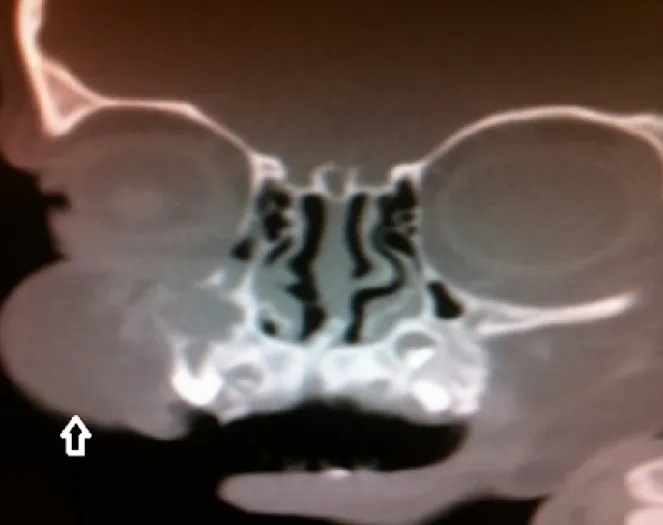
The computerized tomography of the paranasal region displayed a cystic mass, which was expanding to the right lateral bone towards the nasal passage and extending towards the infraorbital region in the superior segment and towards the dental root in the inferior segment and 10 x 8 mm diameter as measured.
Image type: radiology (ct)